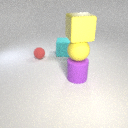
small red rubber sphere to the left of large cyan rubber cube